Question: Hi i'm new to stack overflow, i ran into a problem about a week ago:
My IOS app is based off of 'UIWebView' that are into different tabs of the tabbar, there are 9 tabs, the ones that show up fully work perfectly but then, the ones in the 'More' section appear all bugged out and there is a black space on top and on the bottom of the webView, i'd like to know how to make it resize accordingly to the space the view can occupy or how to simply take out this black space...

thanks
Sacha
UPDATE: Fixed the top part but a few pixels in the bottom still aren't part of the webView
<URL>
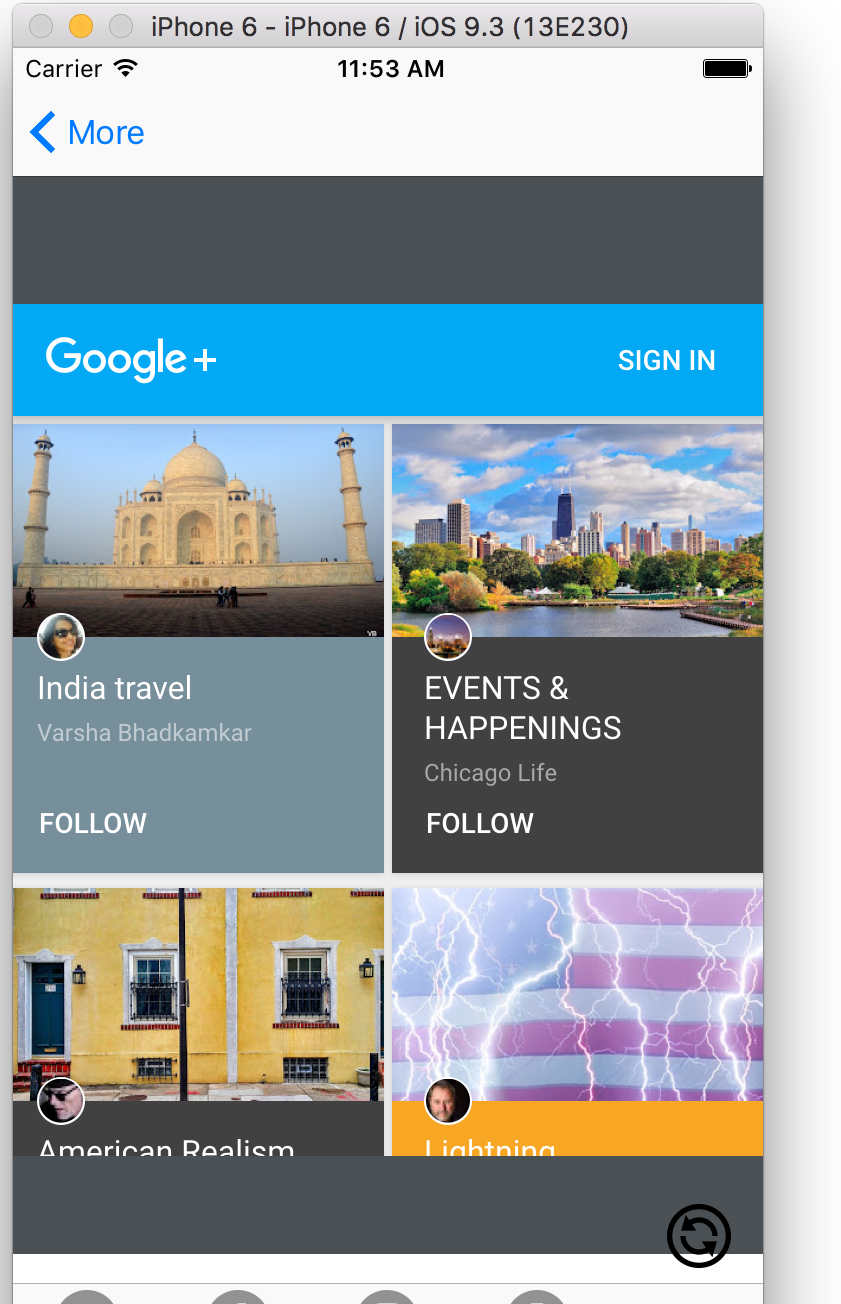
Answer: You need to set contentInset of the webView's scrollView:
'''
webView.scrollView.contentInset = UIEdgeInsetsZero
'''
<URL>
<URL>
Example with ViewController, but the idea is suitable for the tabBarController(or viewController with tabBar)
> WebViewController.swift
'''
import UIKit
class WebViewController: UIViewController, UIWebViewDelegate {
@IBOutlet var webView: UIWebView!
override func viewDidLoad() {
super.viewDidLoad()
// Do any additional setup after loading the view, typically from a nib.
let startUrl = "http://apple.com"
if let url = NSURL(string: startUrl) {
webView.loadRequest(NSURLRequest(URL: url))
}
}
override func didReceiveMemoryWarning() {
super.didReceiveMemoryWarning()
// Dispose of any resources that can be recreated.
}
override func viewWillLayoutSubviews() {
super.viewWillLayoutSubviews();
webView.scrollView.contentInset = UIEdgeInsetsZero
}
}
'''
> Main.storyboard
'''
<?xml version="1.0" encoding="UTF-8" standalone="no"?>
<document type="com.apple.InterfaceBuilder3.CocoaTouch.Storyboard.XIB" version="3.0" toolsVersion="10117" systemVersion="15G31" targetRuntime="iOS.CocoaTouch" propertyAccessControl="none" useAutolayout="YES" useTraitCollections="YES" initialViewController="fNb-w0-GoK">
<dependencies>
<deployment identifier="iOS"/>
<plugIn identifier="com.apple.InterfaceBuilder.IBCocoaTouchPlugin" version="10085"/>
</dependencies>
<scenes>
<!--View Controller-->
<scene sceneID="tne-QT-ifu">
<objects>
<viewController id="BYZ-38-t0r" sceneMemberID="viewController">
<layoutGuides>
<viewControllerLayoutGuide type="top" id="y3c-jy-aDJ"/>
<viewControllerLayoutGuide type="bottom" id="wfy-db-euE"/>
</layoutGuides>
<view key="view" contentMode="scaleToFill" id="8bC-Xf-vdC">
<rect key="frame" x="0.0" y="0.0" width="600" height="600"/>
<autoresizingMask key="autoresizingMask" widthSizable="YES" heightSizable="YES"/>
<subviews>
<button opaque="NO" contentMode="scaleToFill" contentHorizontalAlignment="center" contentVerticalAlignment="center" buttonType="roundedRect" lineBreakMode="middleTruncation" translatesAutoresizingMaskIntoConstraints="NO" id="qYE-Qt-Pdb">
<rect key="frame" x="277" y="285" width="46" height="30"/>
<state key="normal" title="Button"/>
<connections>
<segue destination="WGg-GA-JYj" kind="show" identifier="toWebViewController" id="X7W-oO-znq"/>
</connections>
</button>
</subviews>
<color key="backgroundColor" white="1" alpha="1" colorSpace="custom" customColorSpace="calibratedWhite"/>
<constraints>
<constraint firstItem="qYE-Qt-Pdb" firstAttribute="centerX" secondItem="8bC-Xf-vdC" secondAttribute="centerX" id="Yp4-rg-uRU"/>
<constraint firstItem="qYE-Qt-Pdb" firstAttribute="centerY" secondItem="8bC-Xf-vdC" secondAttribute="centerY" id="hCZ-Me-NTn"/>
</constraints>
</view>
<navigationItem key="navigationItem" id="ypr-4x-iVU"/>
</viewController>
<placeholder placeholderIdentifier="IBFirstResponder" id="dkx-z0-nzr" sceneMemberID="firstResponder"/>
</objects>
<point key="canvasLocation" x="1099" y="559"/>
</scene>
<!--Web View Controller-->
<scene sceneID="OnG-Ir-ldX">
<objects>
<viewController id="WGg-GA-JYj" customClass="WebViewController" customModule="stackoverflow_39097959" customModuleProvider="target" sceneMemberID="viewController">
<layoutGuides>
<viewControllerLayoutGuide type="top" id="aes-Hs-ALg"/>
<viewControllerLayoutGuide type="bottom" id="k9x-oU-rHI"/>
</layoutGuides>
<view key="view" contentMode="scaleToFill" id="cnA-Wg-EC0">
<rect key="frame" x="0.0" y="0.0" width="600" height="600"/>
<autoresizingMask key="autoresizingMask" widthSizable="YES" heightSizable="YES"/>
<subviews>
<webView contentMode="scaleToFill" translatesAutoresizingMaskIntoConstraints="NO" id="1wq-mG-bgW">
<rect key="frame" x="0.0" y="64" width="600" height="536"/>
<color key="backgroundColor" red="0.36078431370000003" green="0.38823529410000002" blue="<PHONE>" alpha="1" colorSpace="deviceRGB"/>
</webView>
</subviews>
<color key="backgroundColor" white="1" alpha="1" colorSpace="calibratedWhite"/>
<constraints>
<constraint firstItem="1wq-mG-bgW" firstAttribute="leading" secondItem="cnA-Wg-EC0" secondAttribute="leading" id="6ba-OZ-vfB"/>
<constraint firstItem="1wq-mG-bgW" firstAttribute="top" secondItem="aes-Hs-ALg" secondAttribute="bottom" id="Krw-Xl-SDX"/>
<constraint firstAttribute="trailing" secondItem="1wq-mG-bgW" secondAttribute="trailing" id="qk7-A7-tXd"/>
<constraint firstItem="1wq-mG-bgW" firstAttribute="bottom" secondItem="k9x-oU-rHI" secondAttribute="top" id="scz-71-oN5"/>
</constraints>
</view>
<navigationItem key="navigationItem" id="1tS-GL-oIH"/>
<connections>
<outlet property="webView" destination="1wq-mG-bgW" id="u7n-Tl-NII"/>
</connections>
</viewController>
<placeholder placeholderIdentifier="IBFirstResponder" id="0Rf-a9-fCM" userLabel="First Responder" sceneMemberID="firstResponder"/>
</objects>
<point key="canvasLocation" x="1818" y="559"/>
</scene>
<!--Navigation Controller-->
<scene sceneID="0Hz-no-KQO">
<objects>
<navigationController automaticallyAdjustsScrollViewInsets="NO" id="fNb-w0-GoK" sceneMemberID="viewController">
<toolbarItems/>
<navigationBar key="navigationBar" contentMode="scaleToFill" id="I39-SK-Dmu">
<rect key="frame" x="0.0" y="0.0" width="320" height="44"/>
<autoresizingMask key="autoresizingMask"/>
</navigationBar>
<nil name="viewControllers"/>
<connections>
<segue destination="BYZ-38-t0r" kind="relationship" relationship="rootViewController" id="Zkp-F4-EwR"/>
</connections>
</navigationController>
<placeholder placeholderIdentifier="IBFirstResponder" id="ptJ-Hj-WO2" userLabel="First Responder" sceneMemberID="firstResponder"/>
</objects>
<point key="canvasLocation" x="378" y="559"/>
</scene>
</scenes>
</document>
'''
Also, i fix your storyboard viewController. You set wrong constraints.
<URL>
> Blockquote